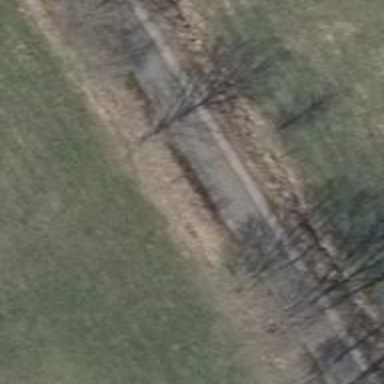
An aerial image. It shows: Row of deciduous broadleaved trees.